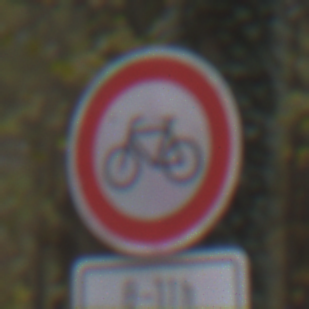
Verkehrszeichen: VerbotRadverkehr
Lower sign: ZeitangabenOhneBeschraenkungAufWochentage2
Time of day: MorningAfternoon
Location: Outdoor (Nature)
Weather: Overcast
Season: Autumn
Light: Natural